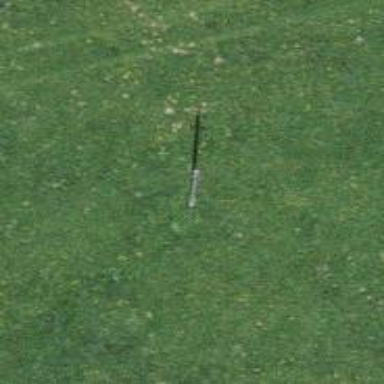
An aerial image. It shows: Power pole.